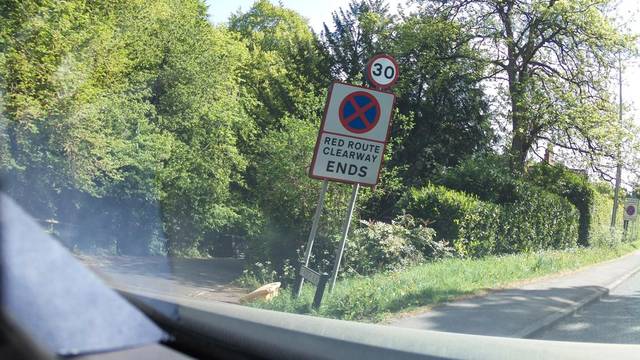
Region: United Kingdom
Coordinates: 51.454, -2.644